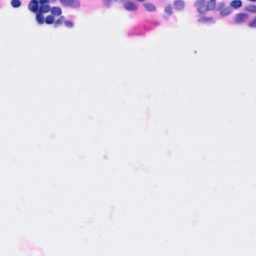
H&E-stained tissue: Breast